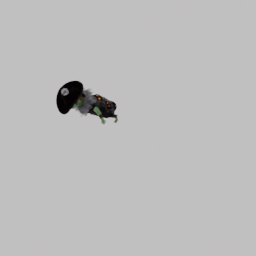
Label: people